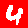
Digit: 4